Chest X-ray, PA view. Patient: 62 years old, sex M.
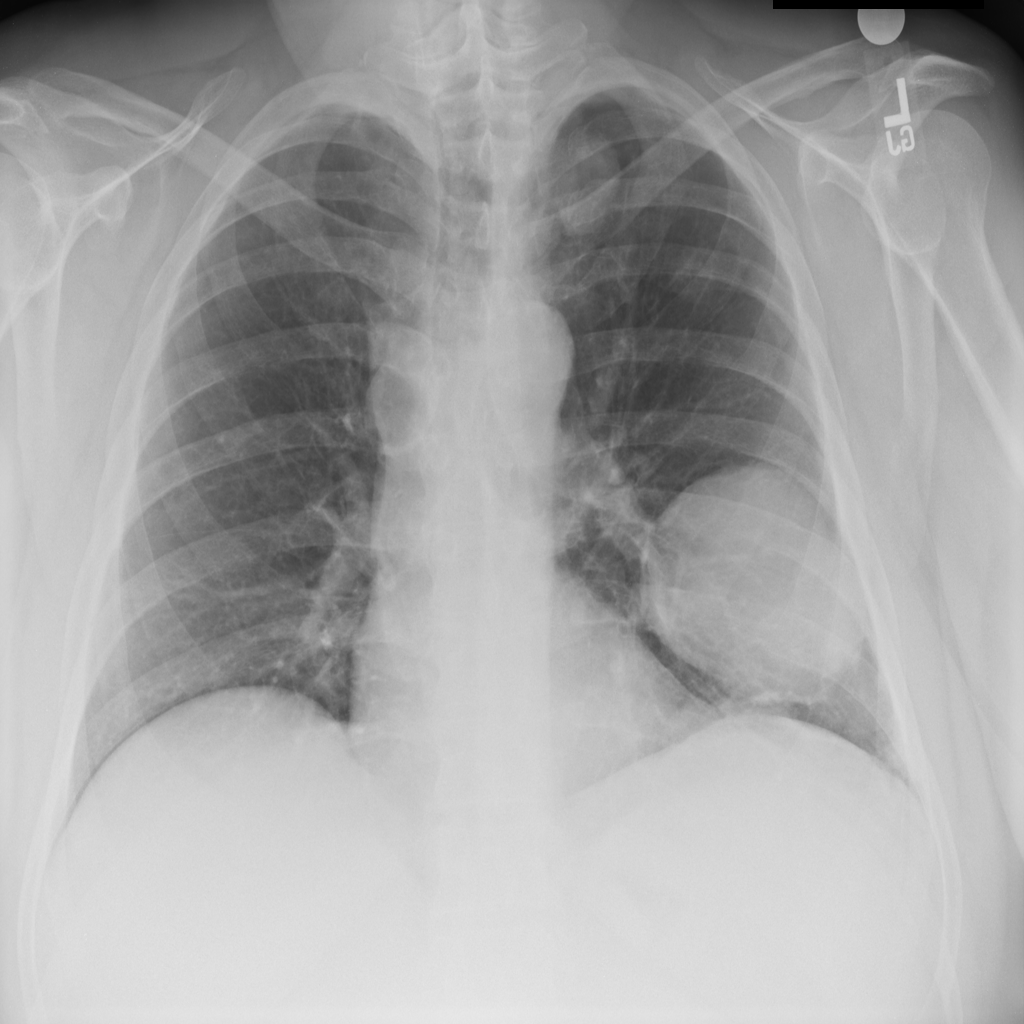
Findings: Mass, Nodule